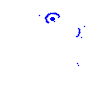
Particle: proton